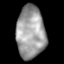
Tissue: lung
Cell type: Epithelial cells
Senescence score: 0.233
Nuclear area (px): 1462
Mean DAPI intensity: 157.366